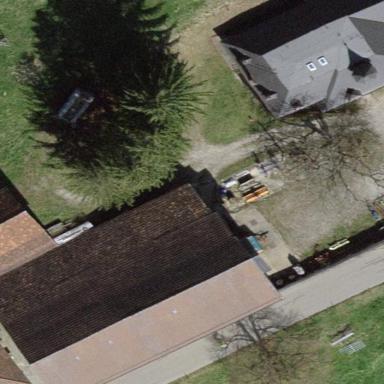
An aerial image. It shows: Building with tile roof.